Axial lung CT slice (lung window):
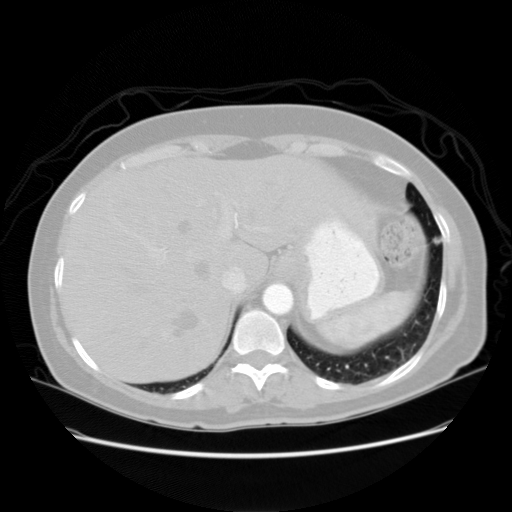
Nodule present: no